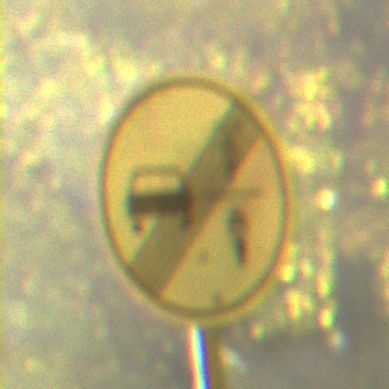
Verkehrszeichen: EndeVerbotUeberholenEinspurigeFahrzeuge
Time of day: SunriseSunset
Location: Outdoor (Nature)
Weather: PartlyCloudy
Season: NotSpecified
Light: Natural